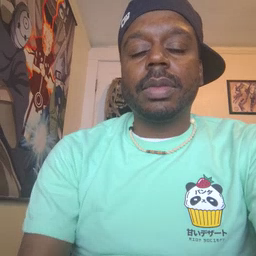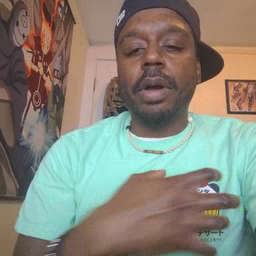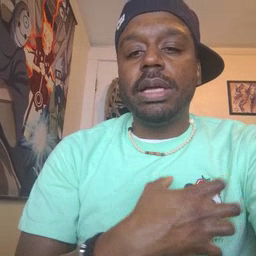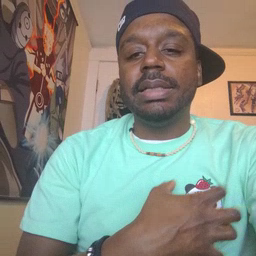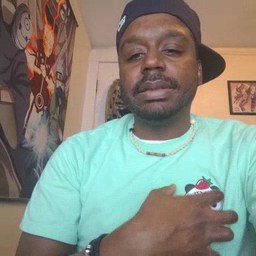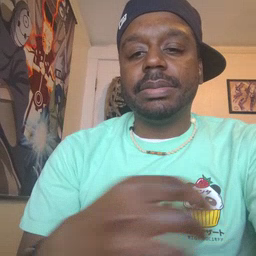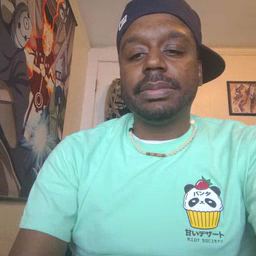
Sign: police